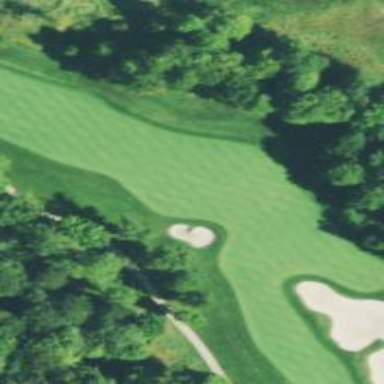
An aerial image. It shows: Golf hole.